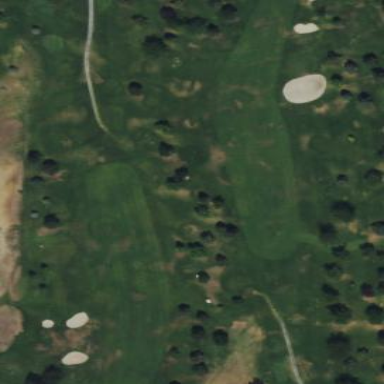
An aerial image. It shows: Mowed grass area designated as golf fairway.